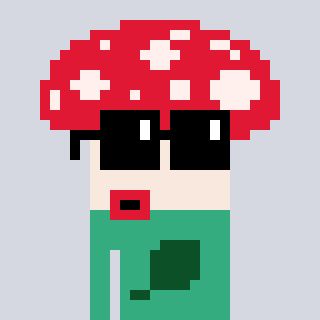
a pixel art character with square black sunglasses, a mushroom-shaped head and a teal-colored body on a cool background